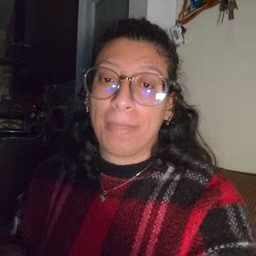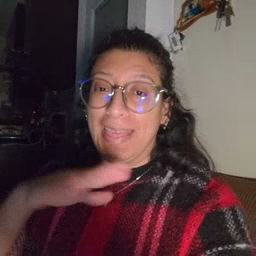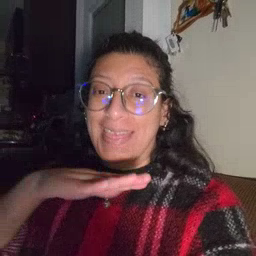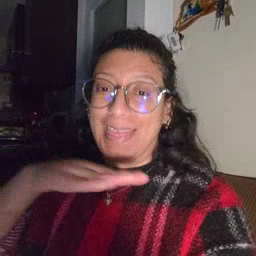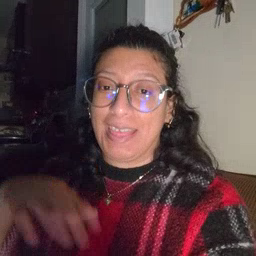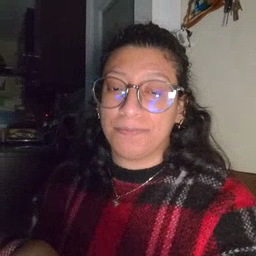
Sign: clean